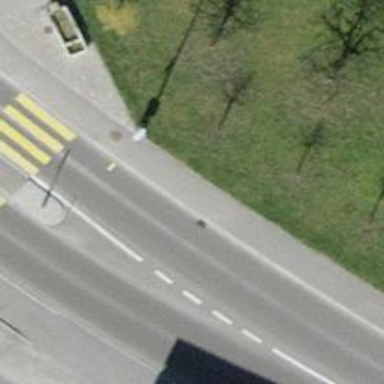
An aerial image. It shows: Bus stop with platform for public transport.